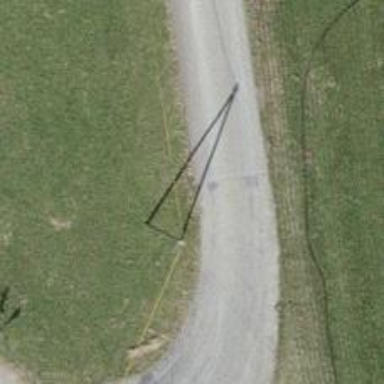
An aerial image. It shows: Guyed power pole.